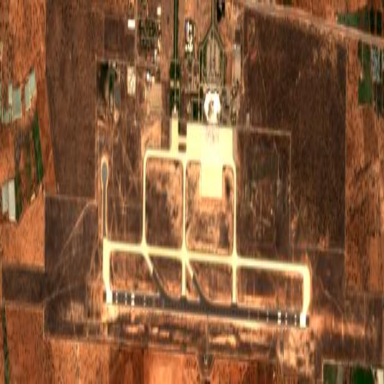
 classified as aerodrome. It serves as public international facility."